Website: crate-barrel
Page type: customer-info-address
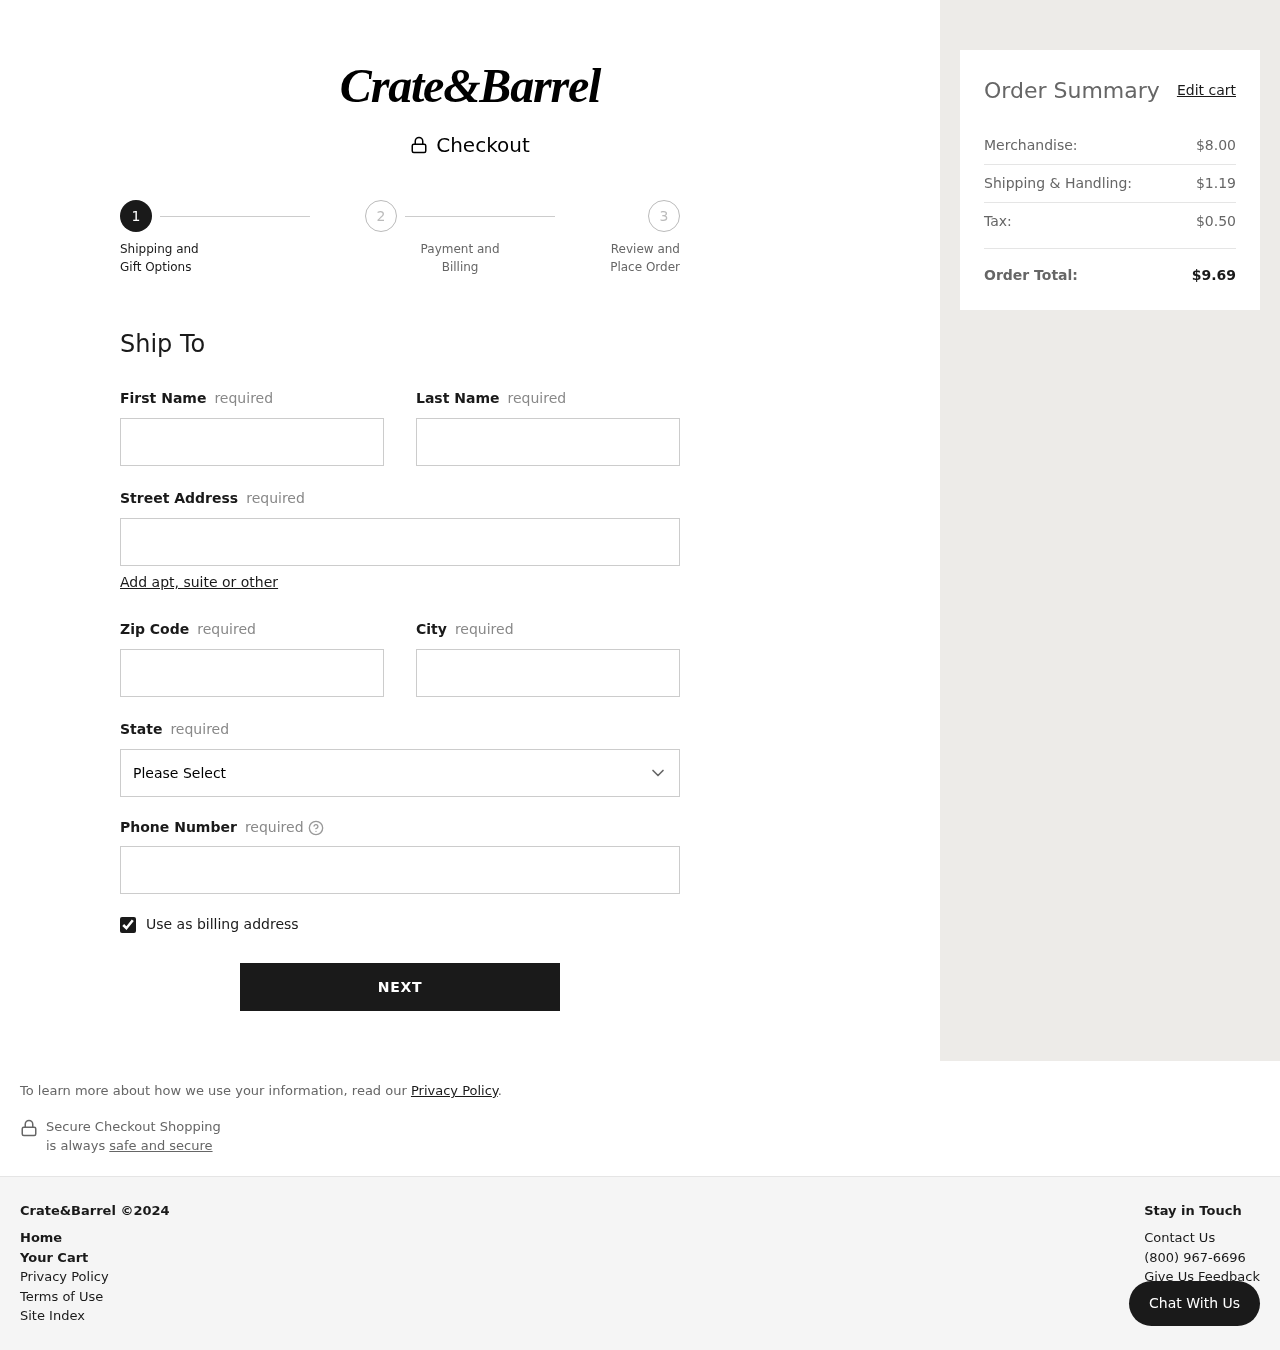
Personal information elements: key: PII_CITY
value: East Ryanshire
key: PII_FIRSTNAME
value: Michael
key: PII_LASTNAME
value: Jones
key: PII_PHONE
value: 4876752255
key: PII_POSTCODE
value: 87871
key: PII_STATE
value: South Carolina
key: PII_STREET
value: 37059 Wu Ville Apt. 100
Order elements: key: ORDER_SUBTOTAL
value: $8.00
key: ORDER_SHIPPING_COST
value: $1.19
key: ORDER_TAX
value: $0.50
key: ORDER_TOTAL
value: $9.69